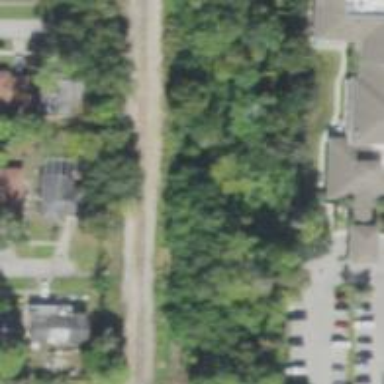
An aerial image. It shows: Disused railway spur.